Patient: sex M, age 61
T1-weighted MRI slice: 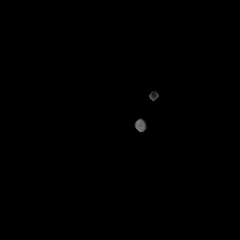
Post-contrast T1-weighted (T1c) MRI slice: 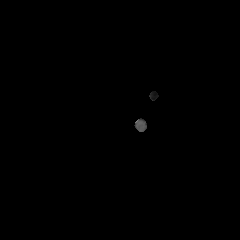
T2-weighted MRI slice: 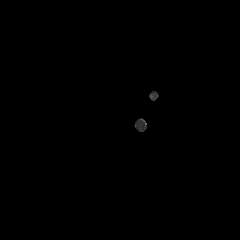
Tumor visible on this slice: no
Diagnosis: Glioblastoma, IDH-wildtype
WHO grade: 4